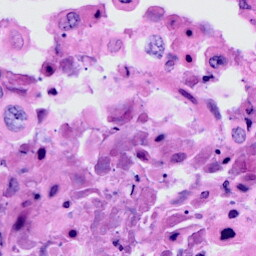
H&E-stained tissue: Cervix